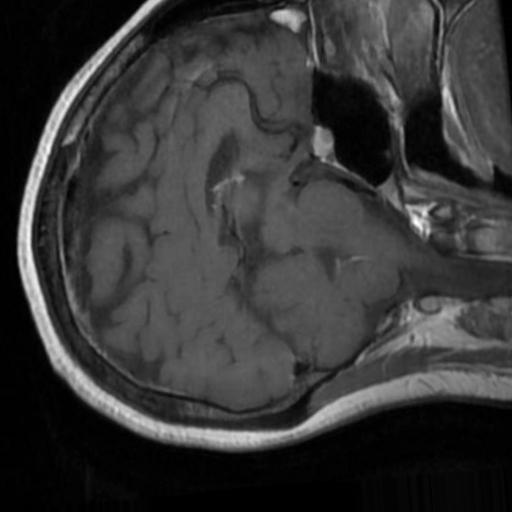
Label: brain_tumor